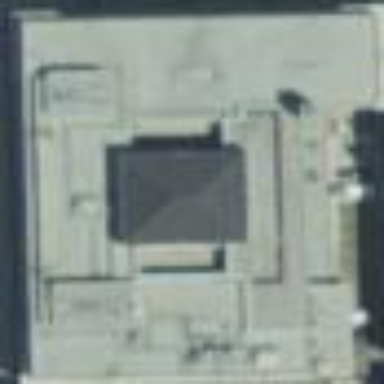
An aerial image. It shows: Courthouse building.